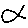
Label: fish